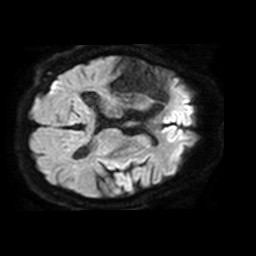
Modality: TRACE
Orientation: axial
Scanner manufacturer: philips
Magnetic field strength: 1.5 T
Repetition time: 4.884 s
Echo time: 0.07794 s